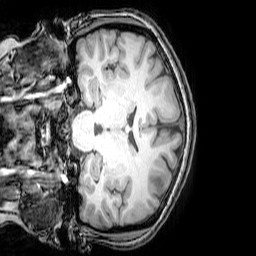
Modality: T1w
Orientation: coronal
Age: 26
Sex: female
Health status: healthy
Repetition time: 0.081 s
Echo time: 0.037 s